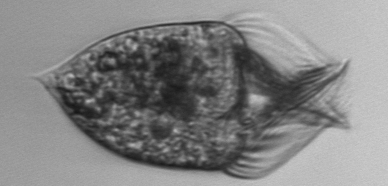
Label: Pelagostrobilidium